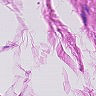
Metastatic tissue present: no